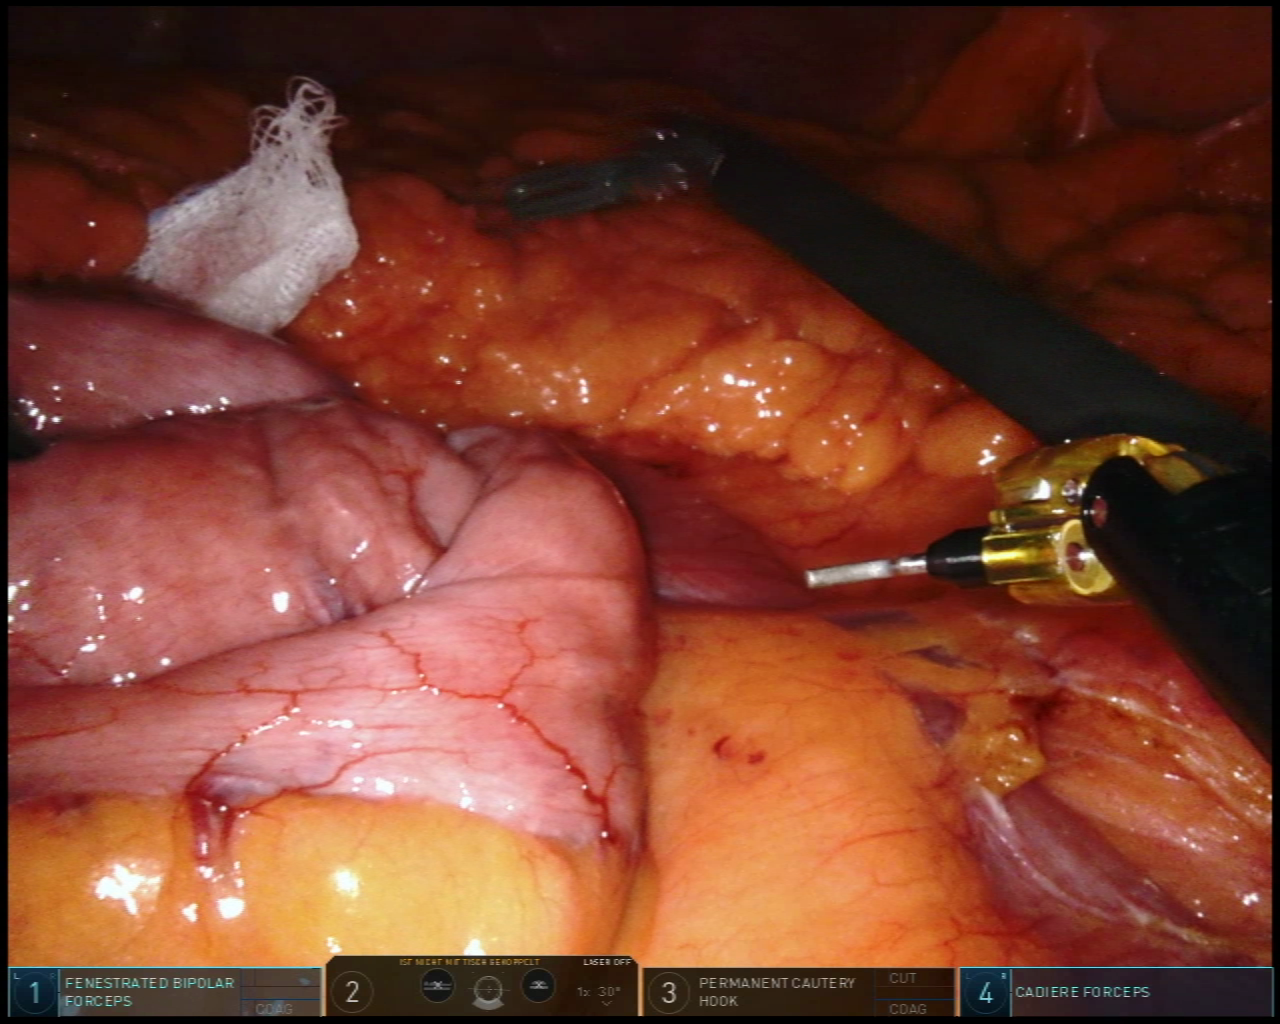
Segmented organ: small_intestine
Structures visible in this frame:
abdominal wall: no
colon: yes
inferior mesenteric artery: no
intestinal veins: no
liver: no
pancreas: no
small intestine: yes
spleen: no
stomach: no
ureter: no
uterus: no
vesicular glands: no